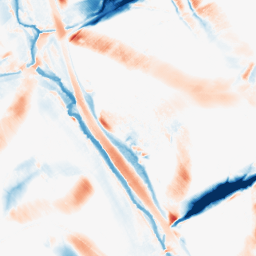
Category: morphological
Decomposition family: morphological_diamond
Decomposition parameters: operation: average
radius: 20
Upsampling method: cubic_mitchell
Upsampling parameters: scale: 4
Upsampling scale: 4